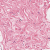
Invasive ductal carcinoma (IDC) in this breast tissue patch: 0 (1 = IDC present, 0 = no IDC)